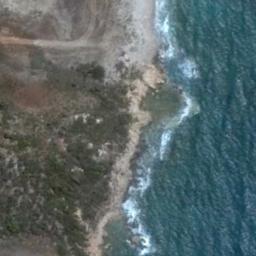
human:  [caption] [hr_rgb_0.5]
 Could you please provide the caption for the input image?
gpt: Blue water and rugged coasts and green spaces .

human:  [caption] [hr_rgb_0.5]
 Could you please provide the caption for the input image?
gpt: The type of beach is rocky coast and some green plants are on the beach .

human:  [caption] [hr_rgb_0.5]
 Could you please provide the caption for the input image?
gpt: The beach is composed of green seawater and a coast with sparse green plants .

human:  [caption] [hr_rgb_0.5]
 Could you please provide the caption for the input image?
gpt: There are marks on the sand .

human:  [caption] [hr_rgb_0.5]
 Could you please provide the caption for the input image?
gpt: Many green plants are on the beach .